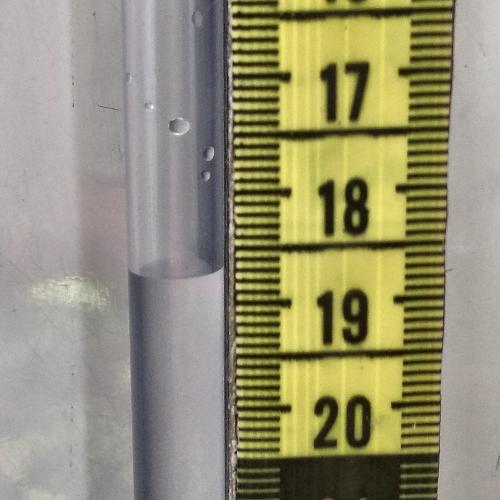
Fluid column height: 18.7 cm